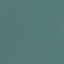
Land use / land cover: SeaLake